Field crop: maize
Growth stage: 2
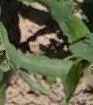
Species: maize